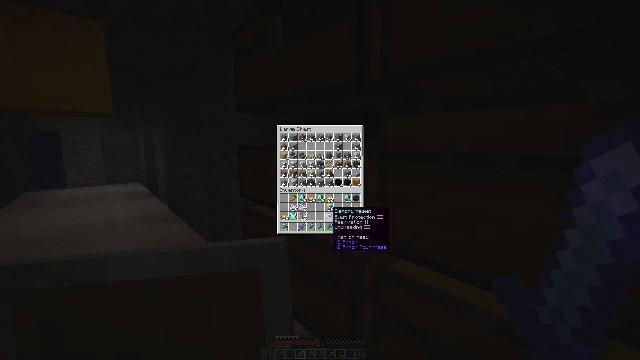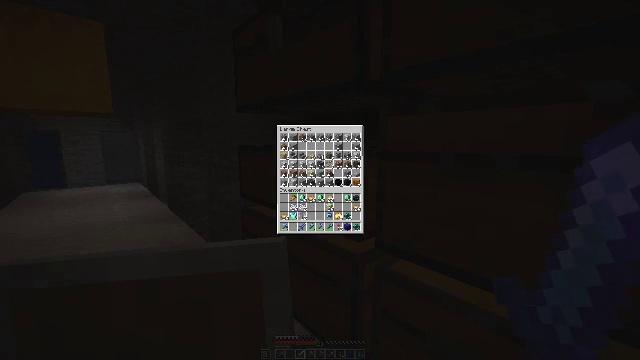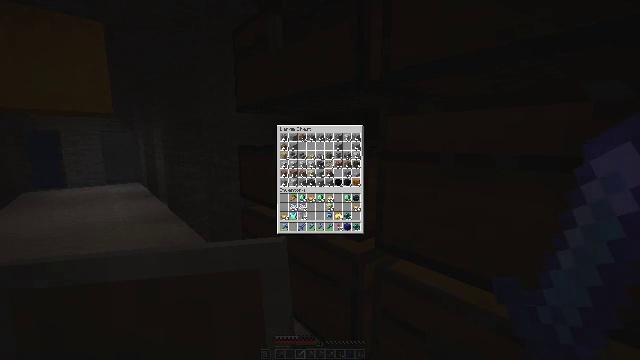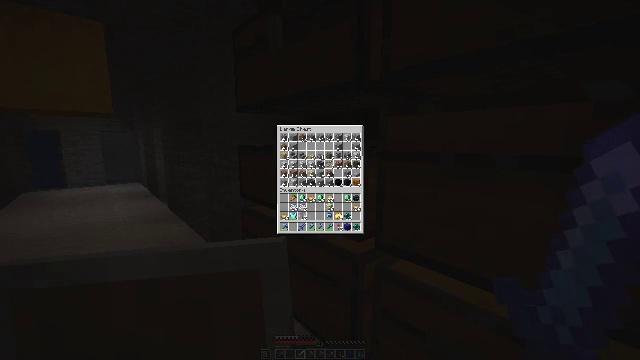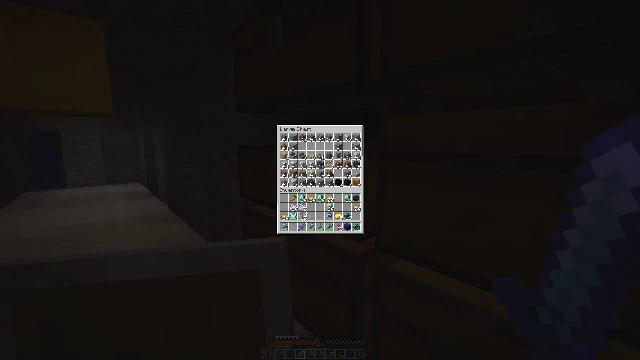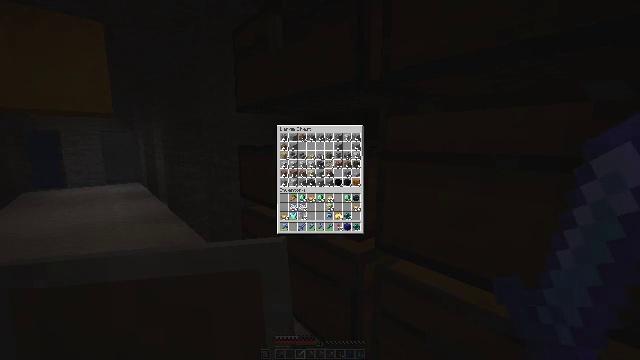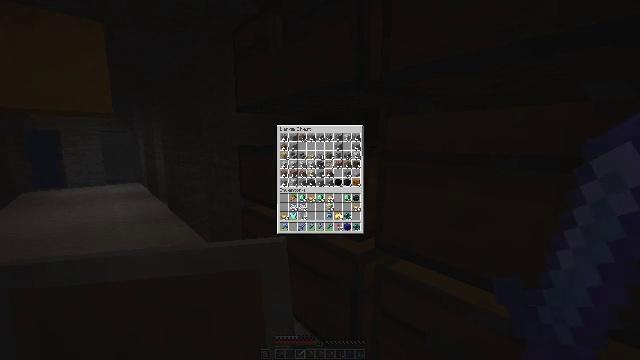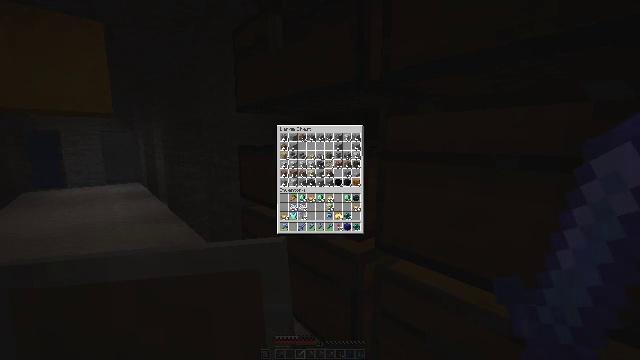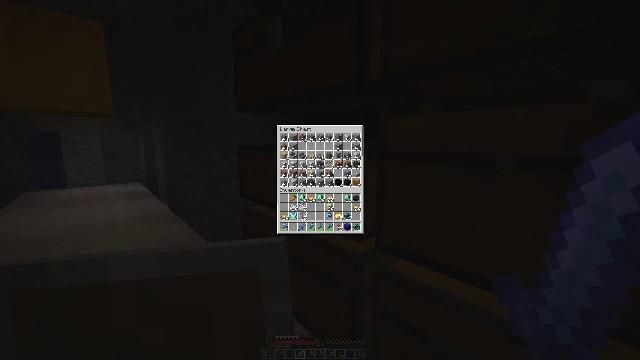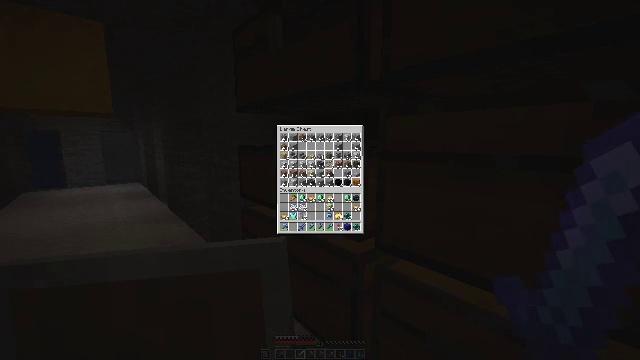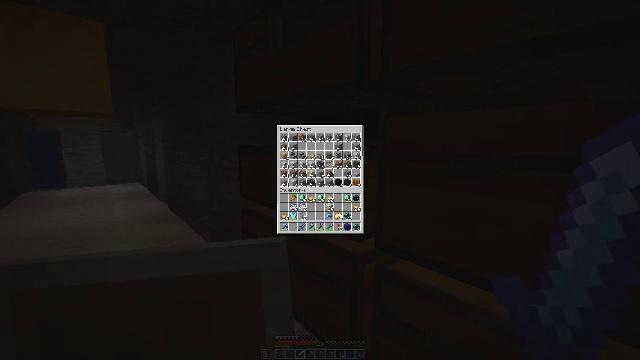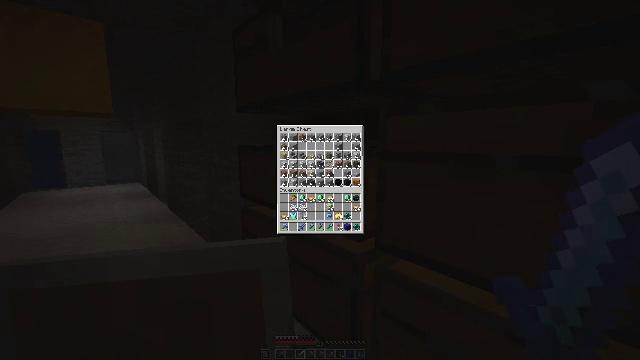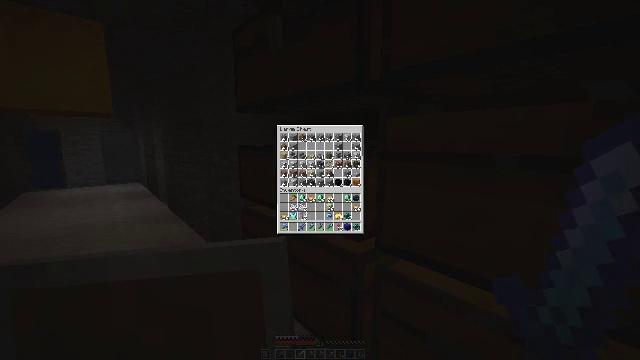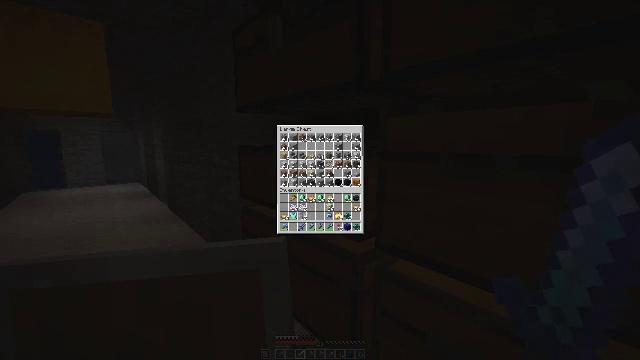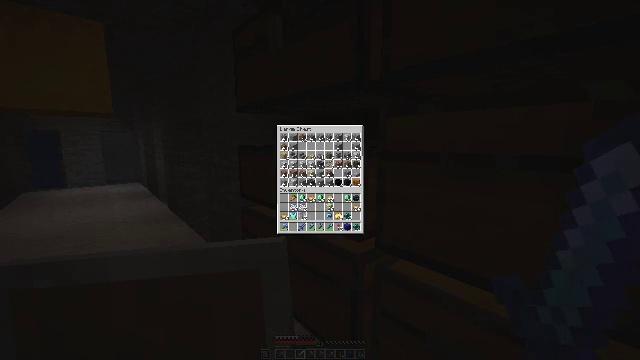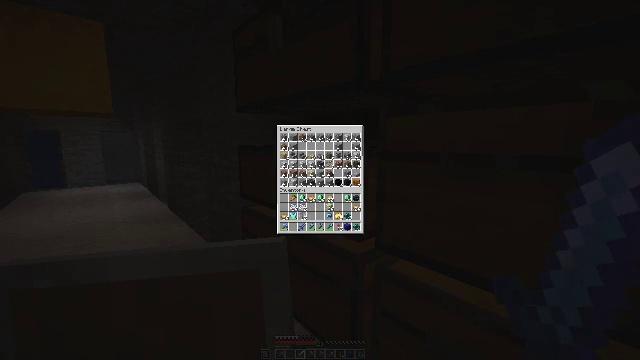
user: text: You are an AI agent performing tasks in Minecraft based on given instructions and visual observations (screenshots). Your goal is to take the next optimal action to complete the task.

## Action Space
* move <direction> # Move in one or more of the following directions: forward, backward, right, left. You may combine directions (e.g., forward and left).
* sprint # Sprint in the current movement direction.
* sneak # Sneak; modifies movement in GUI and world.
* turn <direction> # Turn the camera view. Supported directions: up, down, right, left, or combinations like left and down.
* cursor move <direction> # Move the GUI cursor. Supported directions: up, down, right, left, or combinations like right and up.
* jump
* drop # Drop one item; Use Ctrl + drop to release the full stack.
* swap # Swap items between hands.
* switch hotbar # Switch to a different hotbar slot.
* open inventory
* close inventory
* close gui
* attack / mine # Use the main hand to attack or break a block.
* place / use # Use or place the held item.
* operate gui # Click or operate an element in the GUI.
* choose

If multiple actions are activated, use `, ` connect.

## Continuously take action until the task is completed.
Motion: motion action
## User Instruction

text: Attack the blue shulker box to gather it.
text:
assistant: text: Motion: turn right and up
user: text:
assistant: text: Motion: turn right and up
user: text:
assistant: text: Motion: no_op
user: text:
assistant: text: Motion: no_op
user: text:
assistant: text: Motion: no_op
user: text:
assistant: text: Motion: no_op
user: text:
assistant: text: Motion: no_op
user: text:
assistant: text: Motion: no_op
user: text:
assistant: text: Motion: no_op
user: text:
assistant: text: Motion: no_op
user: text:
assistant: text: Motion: no_op
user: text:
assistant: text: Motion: no_op
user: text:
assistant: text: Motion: no_op
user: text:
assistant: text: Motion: no_op
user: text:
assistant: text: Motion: no_op
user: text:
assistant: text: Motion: no_op
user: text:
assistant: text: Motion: no_op
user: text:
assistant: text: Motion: no_op
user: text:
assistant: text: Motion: no_op
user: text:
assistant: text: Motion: no_op
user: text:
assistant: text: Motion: no_op
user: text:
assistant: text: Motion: no_op
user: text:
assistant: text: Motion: no_op
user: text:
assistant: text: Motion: no_op
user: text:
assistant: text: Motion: no_op
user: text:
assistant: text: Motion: no_op
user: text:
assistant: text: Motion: no_op
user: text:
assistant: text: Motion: no_op
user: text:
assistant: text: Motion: turn left, close inventory
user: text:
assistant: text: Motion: turn left and up, close inventory